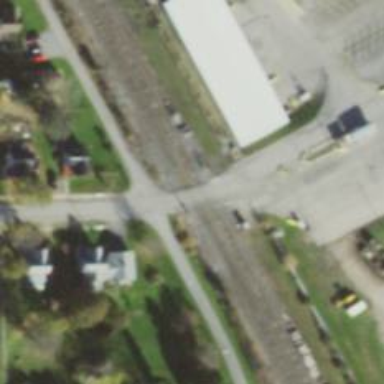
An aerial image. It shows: Level crossing along the railway.